Field crop: maize
Growth stage: 2
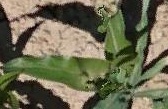
Species: maize